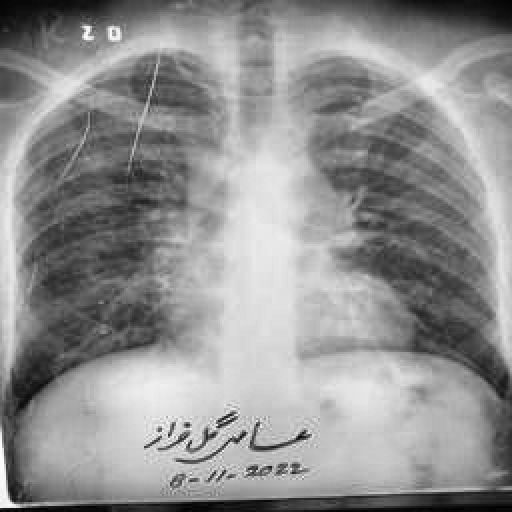
Finding: TUBERCULOSIS